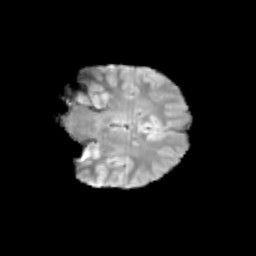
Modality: T2w
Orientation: coronal
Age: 12
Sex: male
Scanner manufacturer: siemens
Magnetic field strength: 3 T
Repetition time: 3.8 s
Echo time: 0.07 s